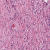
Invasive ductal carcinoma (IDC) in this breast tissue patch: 1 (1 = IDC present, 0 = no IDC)